Question: i'm trying to use logback in my project but there is some problem . when i run my code it gives me this:
'''
SLF4J: Class path contains multiple SLF4J bindings.
SLF4J: Found binding in [jar:file:/home/mostafa/.m2/repository/org/slf4j/slf4j-log4j12/1.7.2/slf4j-log4j12-1.7.2.jar!/org/slf4j/impl/StaticLoggerBinder.class]
SLF4J: Found binding in [jar:file:/home/mostafa/.m2/repository/ch/qos/logback/logback-classic/1.1.1/logback-classic-1.1.1.jar!/org/slf4j/impl/StaticLoggerBinder.class]
SLF4J: See http://www.slf4j.org/codes.html#multiple_bindings for an explanation.
SLF4J: Actual binding is of type [org.slf4j.impl.Log4jLoggerFactory]
log4j:WARN No appenders could be found for logger (com.project.Test).
log4j:WARN Please initialize the log4j system properly.
log4j:WARN See http://logging.apache.org/log4j/1.2/faq.html#noconfig for more info.
'''
my logback.xml is under 'resources' folder:
and my project structure is :

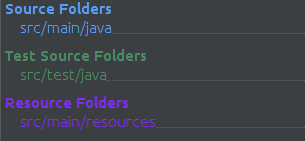
Answer: If you carefully read the error messge provided, you will notice that your problem is multiple bindings of sfl4j on your build path. You included sfl4j-log4j and logback-classic artifacts. Since logback-classic already contains native implementation of sfl4j and also automatically adds sfl4j jar to your project you end up having mutiple sf4j's in your build path. Simply make up your mind and choose only one logging framework and remove another one from your dependencies.
So if you choose logback-classic your Maven dependencies will look like this:
'''
<dependency>
<groupId>ch.qos.logback</groupId>
<artifactId>logback-classic</artifactId>
<version>1.1.1</version>
</dependency>
'''
If you choose log4j then make it look like this
'''
<dependency>
<groupId>org.slf4j</groupId>
<artifactId>slf4j-log4j12</artifactId>
<version>1.7.2</version>
</dependency>
'''
But don't include both!
From <URL>:
> If you wish to use logback-classic as the underlying logging
framework, all you need to do is to declare
"ch.qos.logback:logback-classic" as a dependency in your pom.xml file
as shown below. In addition to logback-classic-1.0.13.jar, this will
pull slf4j-api-1.7.7.jar as well as logback-core-1.0.13.jar into your
project. Note that explicitly declaring a dependency on
logback-core-1.0.13 or slf4j-api-1.7.7.jar is not wrong and may be
necessary to impose the correct version of said artifacts by virtue of
Maven's "nearest definition" dependency mediation rule